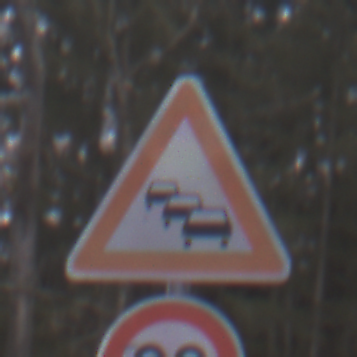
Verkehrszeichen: Stau
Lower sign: Geschwindigkeit30
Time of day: Midday
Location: Outdoor (Nature)
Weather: Overcast
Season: Autumn
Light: Natural